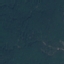
Land use / land cover: Forest